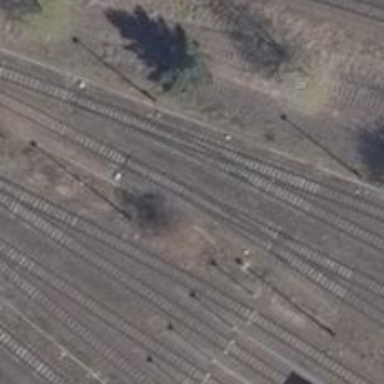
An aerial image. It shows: Railway switch.